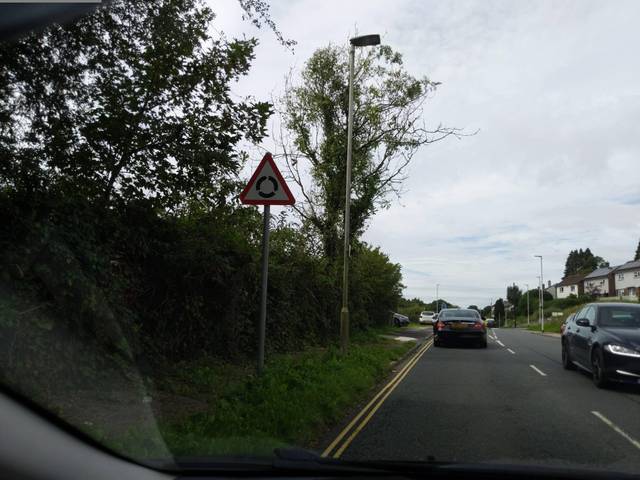
Region: United Kingdom
Coordinates: 50.397, -4.101